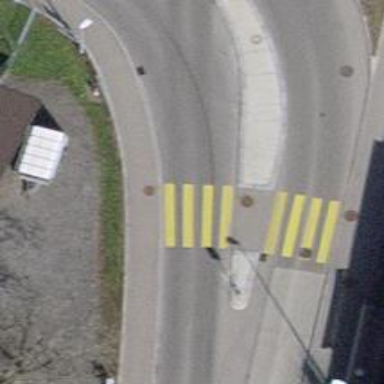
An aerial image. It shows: Kerb barrier.